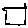
Label: square